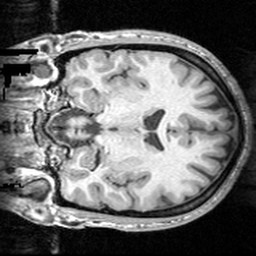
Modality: T1w
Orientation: coronal
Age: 23
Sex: female
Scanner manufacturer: siemens
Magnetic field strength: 3 T
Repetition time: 1.62 s
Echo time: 0.003 s